Question: I am using Theme.Holo in My Current android app.

Above is the overflow UI from my current theme.
Following is the style.xml I am using
'''
<style name="CustomActivityTheme" parent="@android:style/Theme.Holo">
<item name="android:actionBarStyle">@style/CustomActivityTheme.ActionBar</item>
<item name="android:actionMenuTextColor">#000000</item>
<item name="android:divider">@drawable/action_bar_div</item>
<item name="android:actionOverflowButtonStyle">@style/MyActionButtonOverflow</item>
</style>
<style name="MyActionButtonOverflow" parent="android:style/Widget.Holo.ActionButton.Overflow">
<item name="android:src">@drawable/overflow</item>
</style>
<style name="CustomActivityTheme.ActionBar" parent="@android:style/Widget.Holo.Light.ActionBar">
<item name="android:background">@drawable/actionbar_bg</item>
<item name="android:titleTextStyle">@style/CustomActivityTheme.ActionBar.Text</item>
<item name="android:subtitleTextStyle">@style/CustomActivityTheme.ActionBar.Text</item>
</style>
<style name="CustomActivityTheme.ActionBar.Text" parent="@android:style/TextAppearance">
<item name="android:textColor">#000000</item>
<item name="android:textSize">16sp</item>
</style>
<style name="activated" parent="android:Theme.Holo">
<item name="android:background">?android:attr/activatedBackgroundIndicator</item>
</style>
<!-- style for removing the floating dialog -->
<style name="CustomDialogTheme">
<item name="android:windowIsFloating">false</item>
<item name="android:windowNoTitle">true</item>
</style>
<!-- style for transparent image resource activity -->
<style name="Theme.Transparent" parent="android:Theme">
<item name="android:windowIsTranslucent">true</item>
<item name="android:windowBackground">@android:color/transparent</item>
<item name="android:windowContentOverlay">@null</item>
<item name="android:windowNoTitle">true</item>
<item name="android:windowIsFloating">false</item>
<item name="android:backgroundDimEnabled">true</item>
<item name="android:windowAnimationStyle">@style/MyAnimation.Window</item>
</style>
<!-- Animations for a non-full-screen window or activity. -->
<style name="MyAnimation.Window" parent="@android:style/Animation.Dialog">
<item name="android:windowEnterAnimation">@anim/grow_from_middle</item>
<item name="android:windowExitAnimation">@anim/shrink_to_middle</item>
</style>
<!-- style for transparent audio and video resource activity -->
<style name="Theme.Transparent_Player" parent="android:Theme">
<item name="android:windowIsTranslucent">true</item>
<item name="android:windowBackground">@android:color/transparent</item>
<item name="android:windowContentOverlay">@null</item>
<item name="android:windowNoTitle">true</item>
<item name="android:windowIsFloating">false</item>
<item name="android:backgroundDimEnabled">true</item>
<item name="android:windowAnimationStyle">@style/MyPlayerAnimation.Window</item>
</style>
<!-- Animations for a non-full-screen window or activity. -->
<style name="MyPlayerAnimation.Window" parent="@android:style/Animation.Dialog">
<item name="android:windowEnterAnimation">@anim/grow_from_action_bar</item>
<item name="android:windowExitAnimation">@anim/shrink_to_action_bar</item>
</style>
'''
How can I customize theme to match overflow menu's background color to RGB (245, 243, 239), and the font color to RGB (64, 64, 64) in above code?
Thanks in advance..
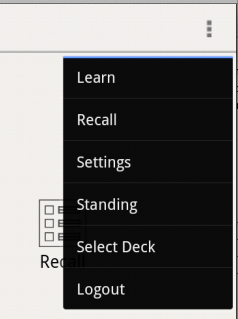
Answer: Try this:
'''
<style name="CustomActivityTheme" parent="@android:style/Theme.Holo">
...
<item name="android:popupMenuStyle">@style/MyPopupMenu</item>
...
</style>
<style name="MyPopupMenu" parent="android:style/Widget.Holo.Light.ListPopupWindow">
<item name="android:background">#f5fdef</item>
</style>
'''
I found it at <URL>